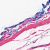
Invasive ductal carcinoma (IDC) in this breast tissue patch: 0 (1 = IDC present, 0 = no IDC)